Question: I have an iPad view that presents a modal form sheet that is essentially a 'settings' view.
From there the user can go to a specific setting. I need to be able to refresh the main iPad view when the modal view is dismissed.
Therefore, I need a delegate protocol to call '-(void)refreshTable' when the modal view is dismissed. This wouldn't be a problem except when I present the modal view, the delegate I need to assign, is a view that is 'pushed' from the presented view. (Screenshot)

Here is how I'm presenting the modal form sheet:
I'm encapsulating it in a UINavigationController because it needs to push other views.
(I would just assign the delegate here, but the view with the protocol gets pushed from AddView) 'NewAftpViewController' is the view controller which has the protocol.
'''
-(void)presentAddView:(id)sender {
AddView *avc = [self.storyboard instantiateViewControllerWithIdentifier:@"add"];
UINavigationController *navcont = [[UINavigationController alloc] initWithRootViewController:avc];
navcont.modalPresentationStyle = UIModalPresentationFormSheet;
[self presentViewController:navcont animated:YES completion:NULL];
}
'''
And here is my protocol in the pushed view:
'''
@protocol RefreshAfterAddingNewAftpDelegate
-(void)refreshTable;
@end
@interface NewAftpViewController : UIViewController
@property (nonatomic, retain) id <RefreshAfterAddingNewAftpDelegate> refreshAfterAddingNewAftpDelegate;
@end
'''
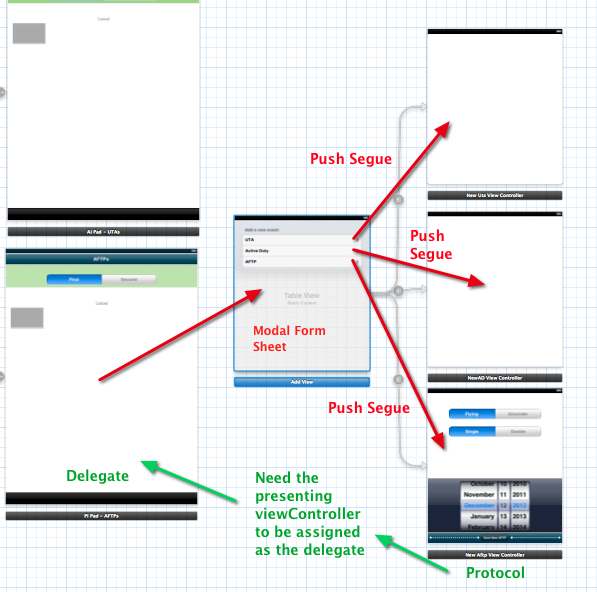
Answer: I can see two ways to do this. You should be able to get a reference to that left most controller in your post with '[self.navigationController presentingViewController]' -- you'll need to cast 'self.navigationController' to whatever class that is. Then in your 'NewAftpViewController', you can set the delegate like this:
'''
self.delegate = [(cast here)self.navigationController presentingViewController];
'''
But this seems to defeat the purpose of using a delegate -- the delegator is not supposed to know what class the delegate is, but here you have to set it explicitly. Instead of using a delegate, you could just call a method on that controller directly.
I think the better way, in situations like this, is to use an 'NSNotification'. That seems cleaner and simpler to me. Just post a notification from 'NewAftpViewController', and have your first controller listen for it.